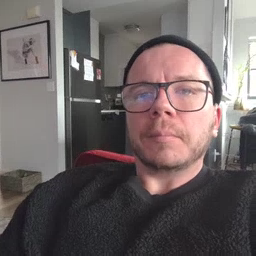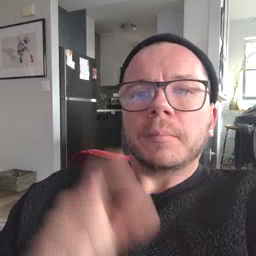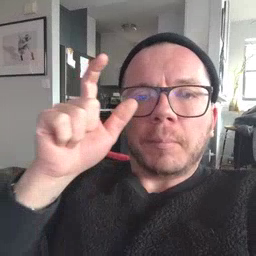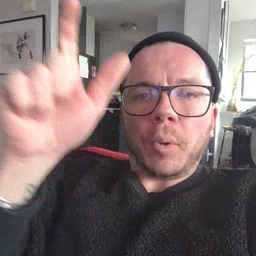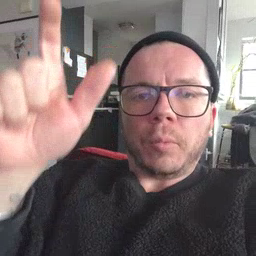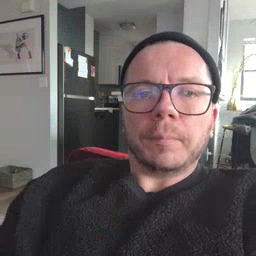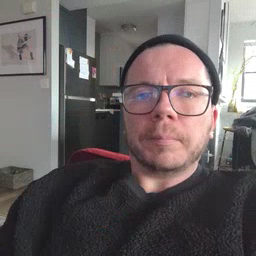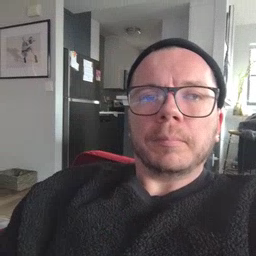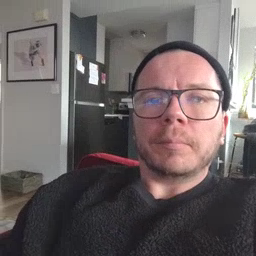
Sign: moon